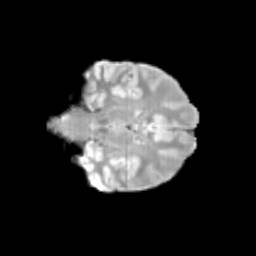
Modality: T2w
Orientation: coronal
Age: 13
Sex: male
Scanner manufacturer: siemens
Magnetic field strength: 3 T
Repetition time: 3.8 s
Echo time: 0.07 s